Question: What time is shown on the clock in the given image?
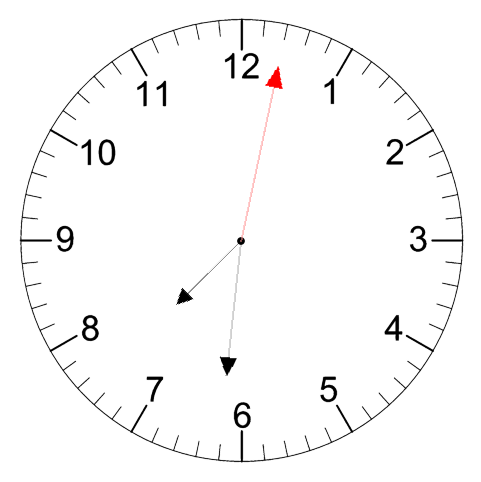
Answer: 07:31:02